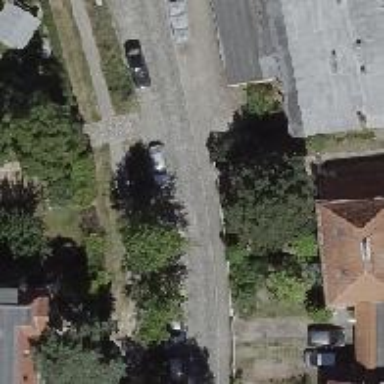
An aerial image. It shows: Residential road with sidewalks on both sides.